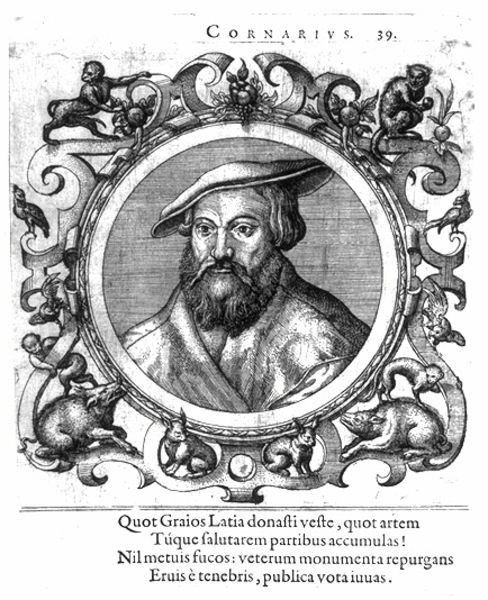
Titel: Bildnis des Janus Cornarius
Institution: (Seriendruck)
Schlagwörter: dunkel, gemälde, kopf, mann, schatten, vogel, weiß, frisur, grau, haar, hut, licht, mund, nase, profil, schwarz, blick, tiere, ornament, bart, kappe, mütze, schnurrbart, augen, gesicht, kragen, pelz, rahmen, vollbart, bild, bildnis, herr, portrait, porträt, spiegel, vögel, haare, mantel, person, frontal, kreis, rund, affe, frucht, früchte, hase, schrift, papier, rahmung, grafik, graphik, schweine, rand, inschrift, verzierung, abbild, schwein, buch, medaillon, druck, schraffur, radierung, stich, titel, seite, schwarzweiß, text, voluten, medallion, teufel, fabelwesen, heiliger, zierde, gerahmt, papagei, kupferstich, bildunterschrift, druch, affen, latein, lateinisch, äffchen, wildschweine, fabeltiere, kreus, nostradamus, conrad, latei, ratten, aaugen, weiß0, 39, cornarius, eunge, ncornarius, cornarivs